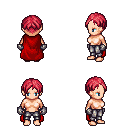
a pixel art fantasy rpg character, female body template, human, light skin, red cape, metal pants, ruby red parted hairstyle, metal gloves, four views (front, back, left, right), 2x2 character sprite sheet, small pixel art, hard edges, no anti-aliasing